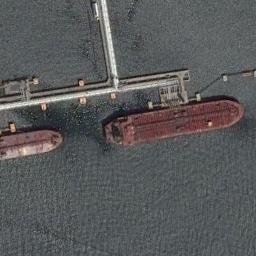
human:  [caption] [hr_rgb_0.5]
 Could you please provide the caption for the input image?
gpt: Two red tankers docked at the dock .

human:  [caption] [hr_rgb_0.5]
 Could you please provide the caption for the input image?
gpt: There are two ships in the blue water on the shore .

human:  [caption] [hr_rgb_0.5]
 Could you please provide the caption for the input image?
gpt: There are two ships at sea .

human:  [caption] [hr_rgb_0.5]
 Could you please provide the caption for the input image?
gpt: The two cargo ships are docked at the dock and the water is deep blue .

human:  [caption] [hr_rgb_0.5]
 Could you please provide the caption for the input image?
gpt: There are two red ships at the harbor .